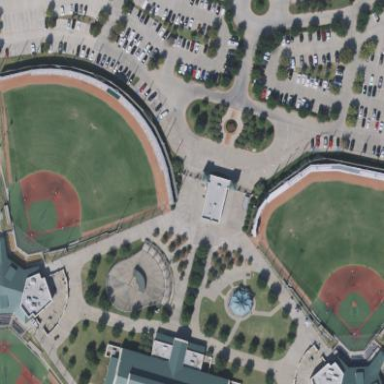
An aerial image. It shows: Baseball pitch for leisure land.